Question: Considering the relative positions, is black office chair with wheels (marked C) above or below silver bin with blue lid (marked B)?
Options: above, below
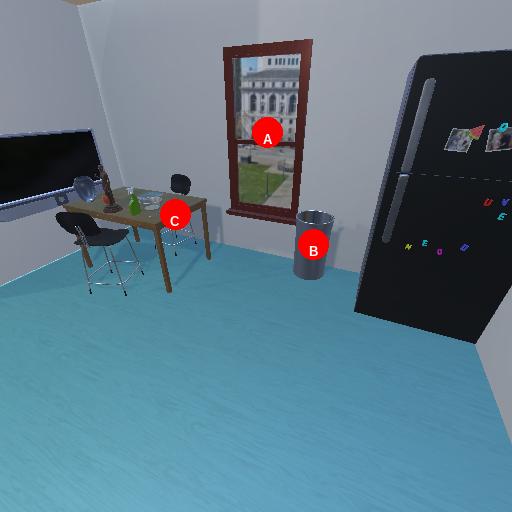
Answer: above